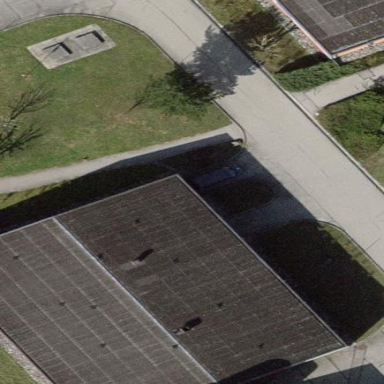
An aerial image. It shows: Military barracks building.